Question: After playing around with fullcalendar for a large project, i figured out that fullCal sorts events vertically in Week view (check the bottom view of the attached image) and horizontally in Month view (attached image top).
They are all supposed to be sorted horizontally in week view as well.
How can we get them sorted horizontally in week view as well ?
Thanks

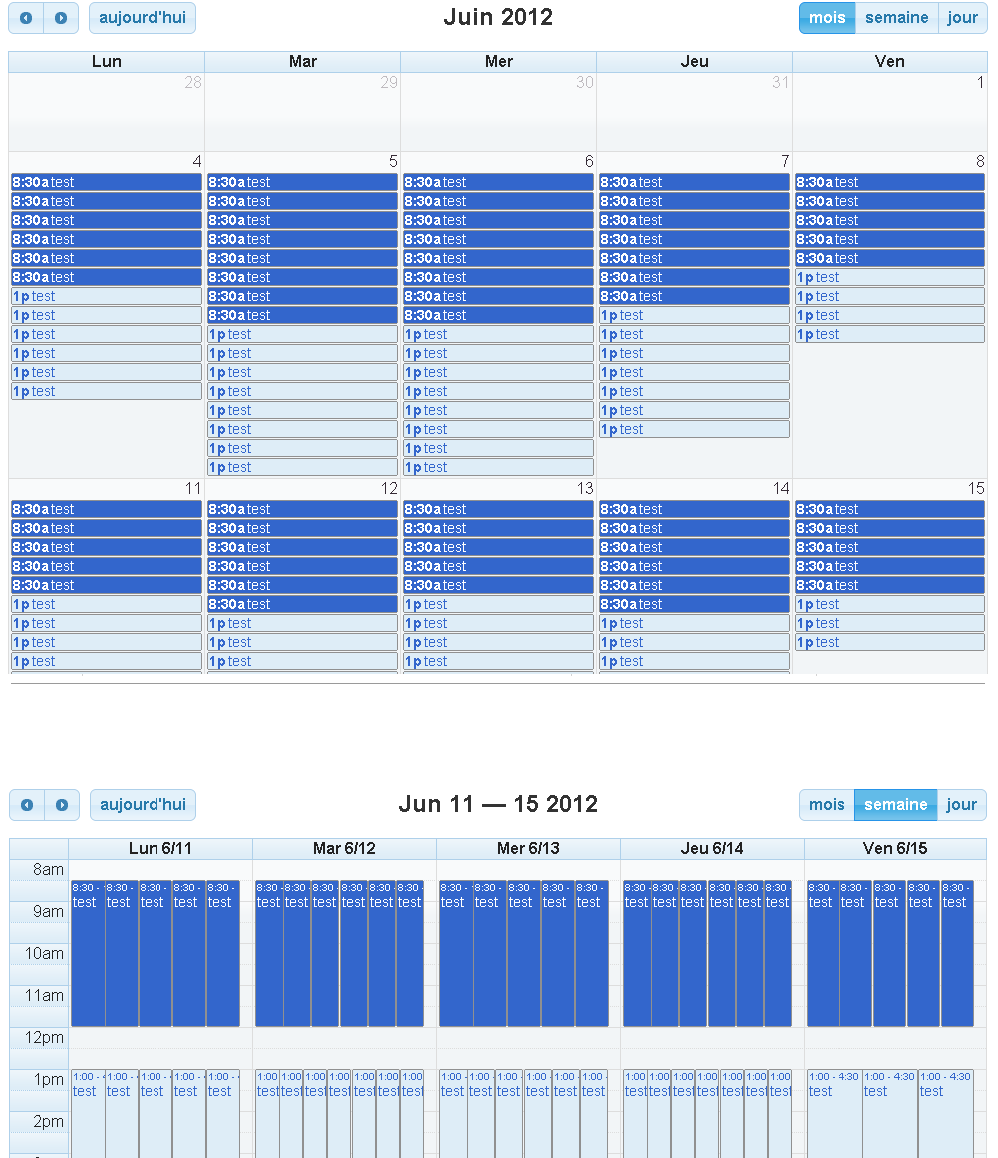
Answer: If you want them all to be horizontal than use the basicWeek view not the agendaWeek view